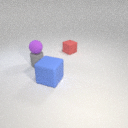
small gray rubber cylinder behind large blue rubber cube